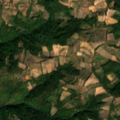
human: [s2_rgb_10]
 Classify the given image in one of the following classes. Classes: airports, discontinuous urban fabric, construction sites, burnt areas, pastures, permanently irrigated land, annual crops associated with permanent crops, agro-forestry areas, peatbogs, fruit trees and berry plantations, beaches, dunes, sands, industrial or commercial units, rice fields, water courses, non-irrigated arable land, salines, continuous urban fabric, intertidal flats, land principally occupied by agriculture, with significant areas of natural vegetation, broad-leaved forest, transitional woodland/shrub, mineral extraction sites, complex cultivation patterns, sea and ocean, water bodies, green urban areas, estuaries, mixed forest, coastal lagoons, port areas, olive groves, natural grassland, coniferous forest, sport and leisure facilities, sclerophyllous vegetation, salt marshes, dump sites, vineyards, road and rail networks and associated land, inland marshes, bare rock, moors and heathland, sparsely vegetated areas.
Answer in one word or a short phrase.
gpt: land principally occupied by agriculture, with significant areas of natural vegetation, broad-leaved forest